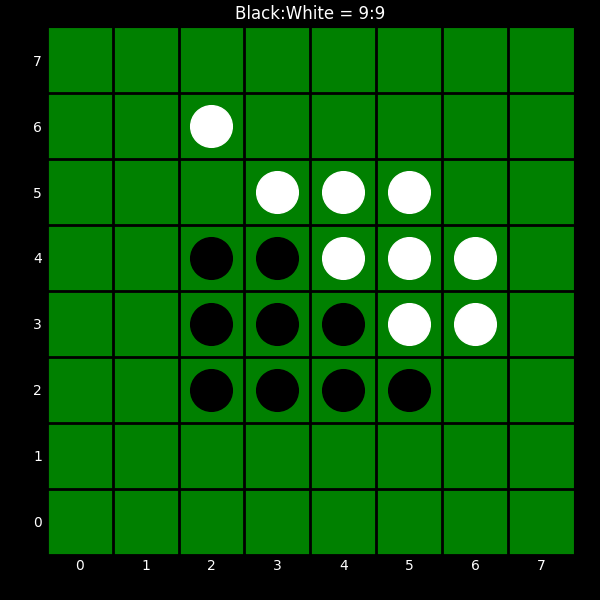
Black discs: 9
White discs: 9